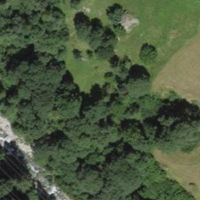
EUNIS habitat code: 41
Species observed at this site:
Impatiens balfourii